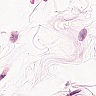
Metastatic tissue present: no